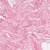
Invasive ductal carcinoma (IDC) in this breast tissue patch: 0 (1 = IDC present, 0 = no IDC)